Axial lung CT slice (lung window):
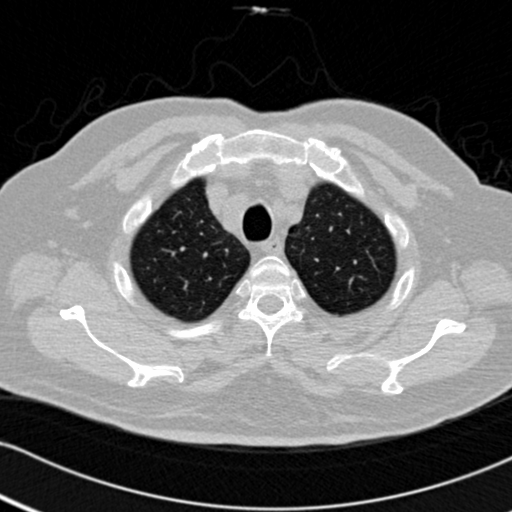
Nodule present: no